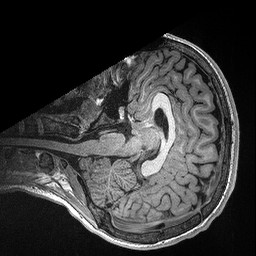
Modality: T1w
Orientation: axial
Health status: healthy
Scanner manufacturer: siemens
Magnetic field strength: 3 T
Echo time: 0.00298 s